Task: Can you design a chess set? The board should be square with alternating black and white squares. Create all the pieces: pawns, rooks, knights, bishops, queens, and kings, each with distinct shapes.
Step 916:
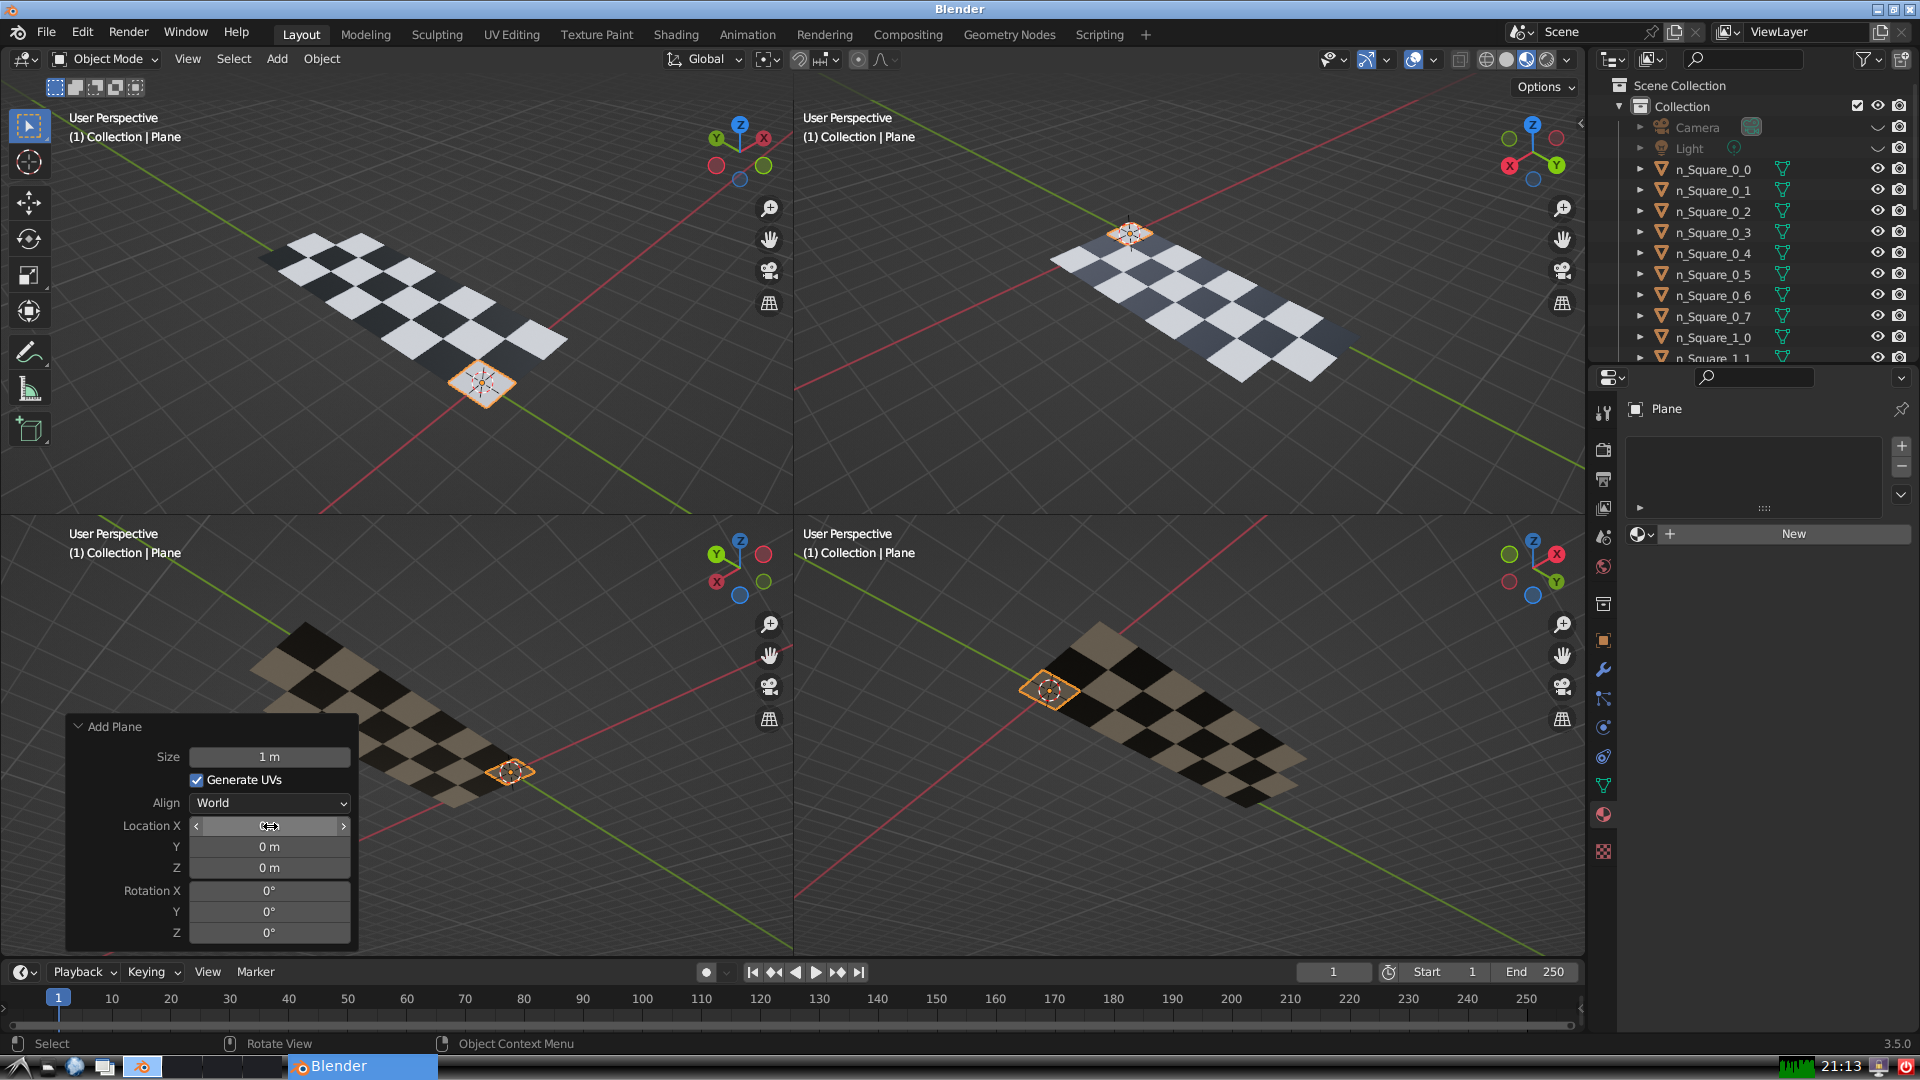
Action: click: no